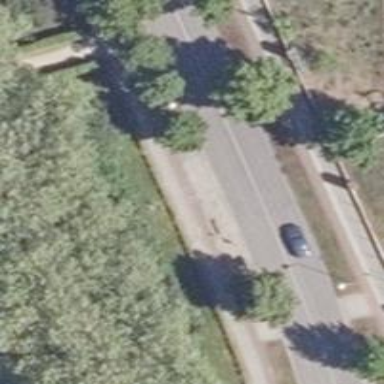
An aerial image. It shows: Paved path.